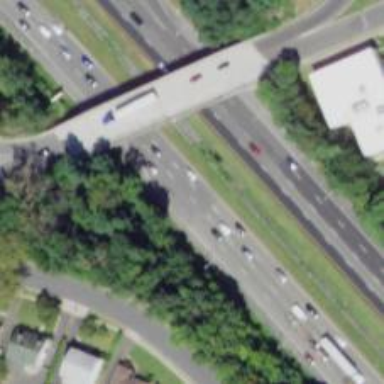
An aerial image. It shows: Urban freeway or expressway.